Frequency: 90000
Velocity: 0,279
Power: 10,5
Pulse duration: 0,0000001
Pass count: 1
Magnification: 10
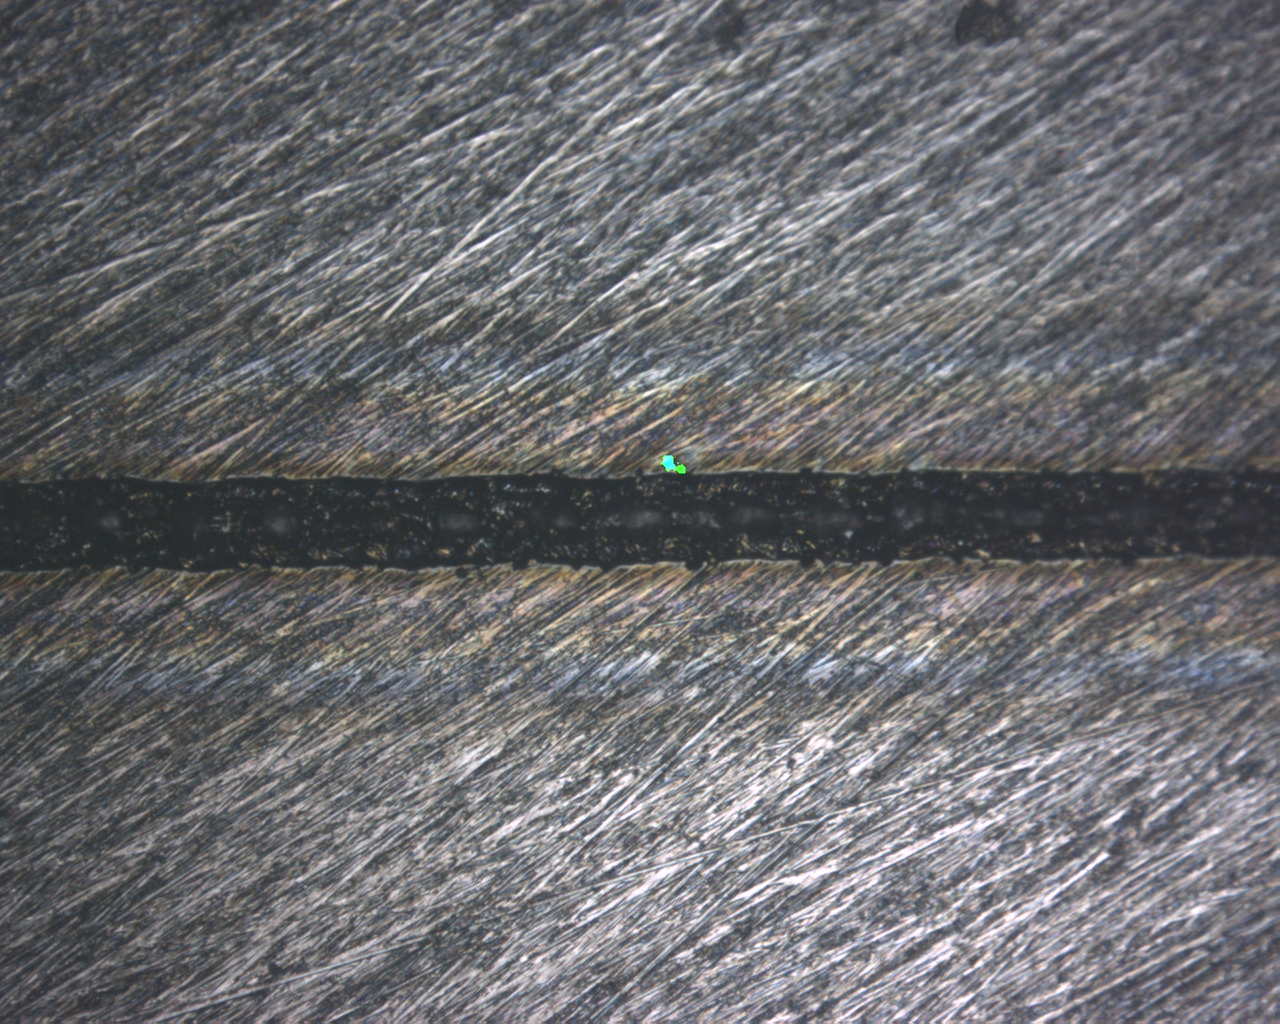
Measured width: 132.852
Other width: 41.648